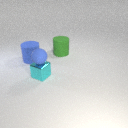
small blue rubber sphere above small cyan metal cube